Question: I wrote a program in which you drag my custom scroll bar and page scrolls accordingly, everything works fine, however while testing it I discovered that if the page is too big 20 000 pixels and you do a large scroll it will crash chrome and opera.
This is caused by window.scroll(0, whereto1); being fired too many times on drag. when i comment this line of code everything works on the large scroll obviously, except for the functionality of scrolling page while dragging.

Below is the relevant code, if anyone has any good idea on how to do this without crashing the browser on large pages let me know. Thank you very much for your time.
'''
var $dragging = null;
var pageheight1 = $( document ).height();
$(document.body).on("mousemove", function(e) {
if ($dragging) {
var wrap = jQuery('.pvs_inner_fixedbar');
wrapoffset = wrap.offset();
wrapbottomborder = ( wrapoffset.top + wrap.height() ) - jQuery('.pvs_scroll_marker').height();
var pos = e.pageY;
if(pos < wrapoffset.top){
pos = wrapoffset.top;
}
if(pos > wrapbottomborder){
pos = wrapbottomborder;
}
$dragging.offset({
top: pos
});
var ratio1 = pageheight1 / 400;
var whereto1 = Math.round((pos - wrapoffset.top) * ratio1) - 100;
window.scroll(0, whereto1); // FIRES TOO MANY TIMES :((((
}
});
$(document.body).on("mousedown", ".pvs_scroll_marker", function (e) {
$dragging = $(e.target);
});
$(document.body).on("mouseup", function (e) {
$dragging = null;
});
'''
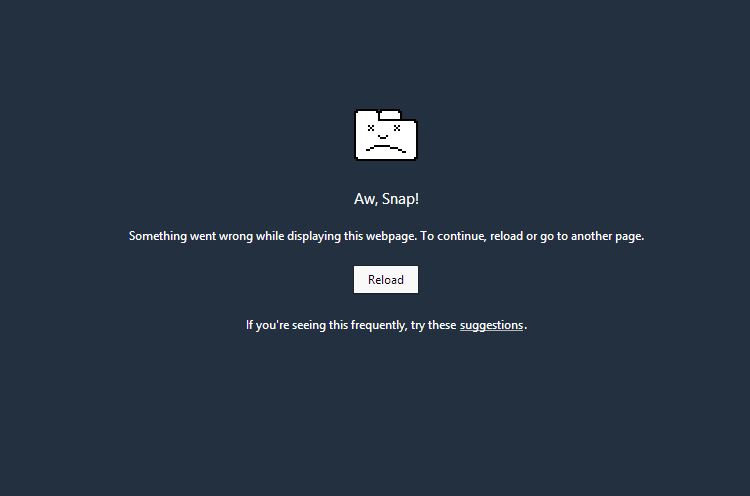
Answer: You can throttle calls to 'window.scroll()' called from 'mousemove' event handler
<URL>